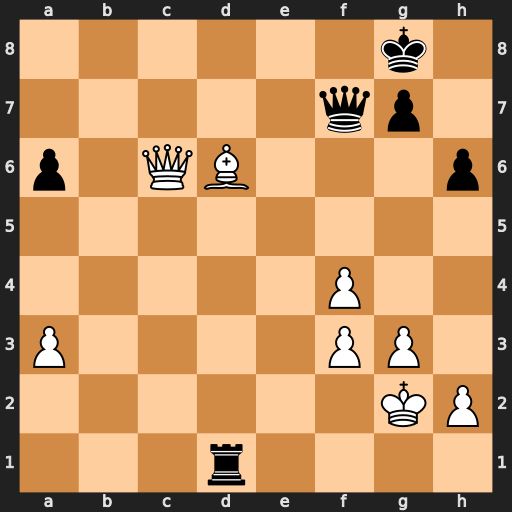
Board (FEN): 6k1/5qp1/p1QB3p/8/5P2/P4PP1/6KP/3r4
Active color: w
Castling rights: -
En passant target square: -
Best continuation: Qc8+ Kh7 Qc2+